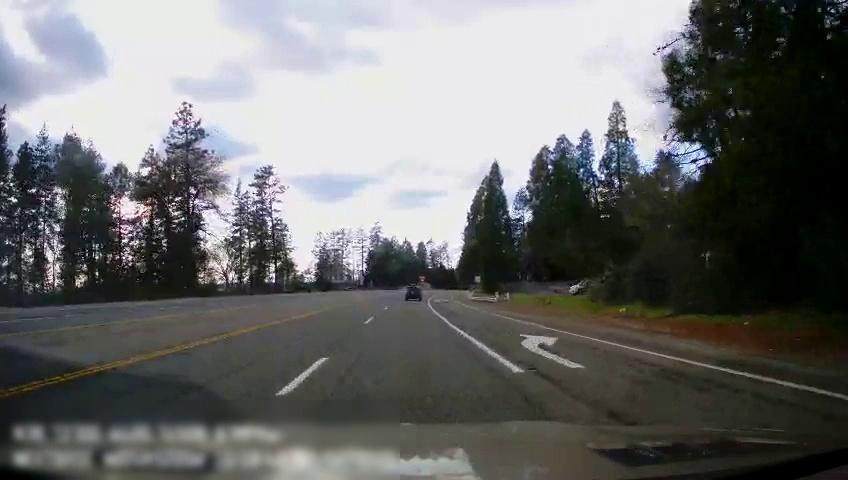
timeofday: Day
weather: Cloudy
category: Drivable Space
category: Vehicles | SUV
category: Vehicles | Car
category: Lanes | Opposite Lane
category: Lanes | Alternate Lane
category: Lanes | Opposite Lane
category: Lanes | Current Lane
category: Lanes | Alternate Lane
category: Lanes | Alternate Lane